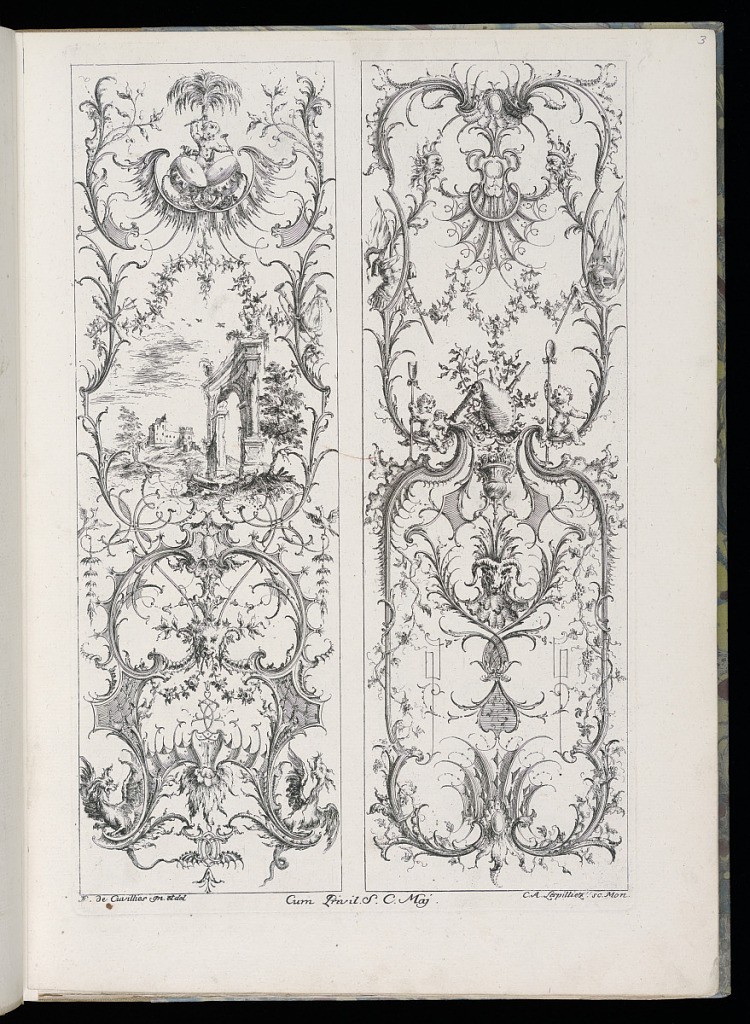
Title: Designs for Two Vertical Panels
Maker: François de Cuvilliés the Elder, Belgian, 1695 - 1768
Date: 1738–45
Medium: Engraving on off-white laid paper
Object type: Bound print
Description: Folio 4, plate 3 of series 6. Within rectangular framing lines, two rocaille designs for upright decorative panels. Panel at left: at bottom, two dragons separated by scrollwork, a mask above. Above, a large ornamental cartouche filled with a landscape scene with architectural ruins. At top, a putto figure plays the drums. Panel at right: decorative ornamental scheme composes bottom of design with a ram's head above topped with an urn filled with flowers. Above, two putti figures holding staffs, a set of bagpipes between them and armorial trophies above. At top, two masks turned towards the center.